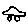
Label: car